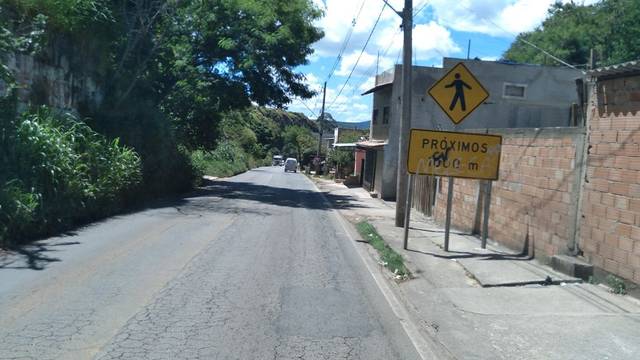
Region: Brazil
Coordinates: -19.864, -43.893